Question: I am using the RallyDev eclipse plugin. How do I add a server to the Add a Task Repository Server drop-down? We run Rally on our own server, but I am not able to add the server.
I am using Eclipse Juno, and Rally Plugin version 3.4.

Thanks!
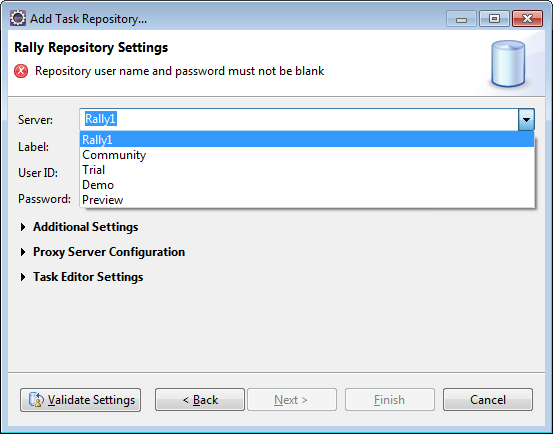
Answer: 1. Navigate to your eclipse installation directory.
2. Go into the "plugins" directory and locate the directory for the Rally plugin. For me the directory was named com.rallydev.mylyn.ui_1.5.11.201207192017
3. Open the plugin.xml file in the editory of your choice. and add the following: <plugin>
...
<extension point="org.eclipse.mylyn.tasks.core.templates">
...
<repository
label="[However you want to label your server]"
repositoryKind="rally"
urlRepository="https://uri/to/your/server/">
</repository>
...
</extension>
</plugin>
4. Save the file. And close eclipse if it is already running. Notice I state 'close' not 'restart'.
5. At the command prompt/terminal navigate to your eclipse installation directory.
6. Start eclipse from the command line with the arg -clean. For example: C:\eclipse\eclipse.exe -clean
On your next attempt to add a Rally Task Repo, you will see your label in the server dropdown.
You may need to adjust your 'urlRepository' according to however the ALM is installed. You will know that you need to adjust the URL because the 'Validate Settings' will fail. Just make sure that you restart from the command line with the -clean argument after any plugin.xml modifications.